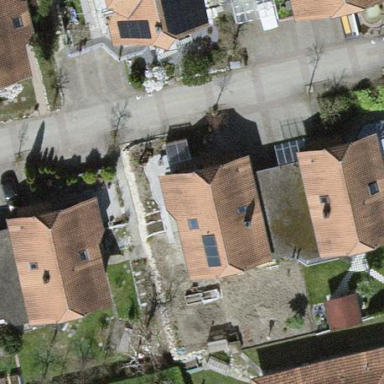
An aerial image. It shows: Terrace building.